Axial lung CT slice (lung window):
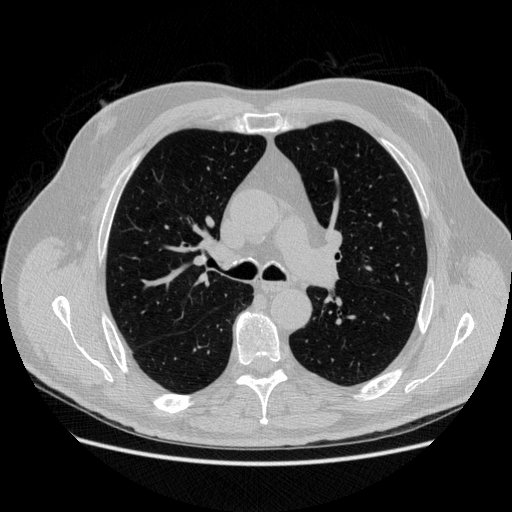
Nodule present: no